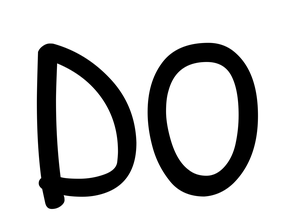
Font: PatrickHand-Regular